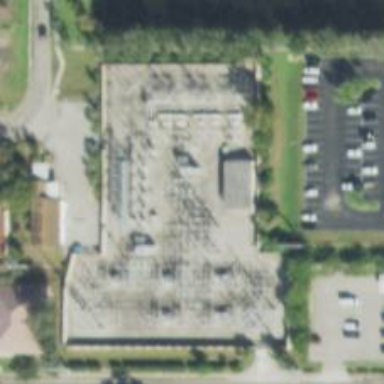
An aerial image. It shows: Switch for power supply.